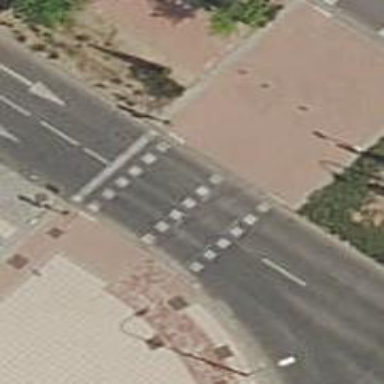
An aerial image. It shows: Zebra crossing with traffic signals. The crossing is marked by traffic lights.